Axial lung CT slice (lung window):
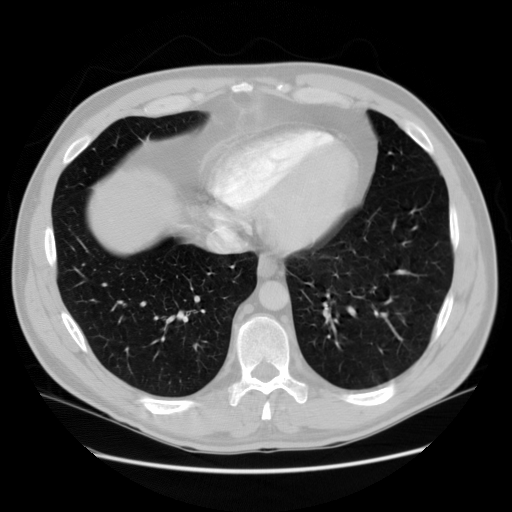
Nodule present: no